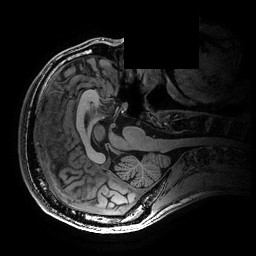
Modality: T1w
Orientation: axial
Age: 21
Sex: male
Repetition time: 0.0077 s
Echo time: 0.0034 s